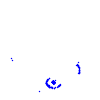
Particle: kaon